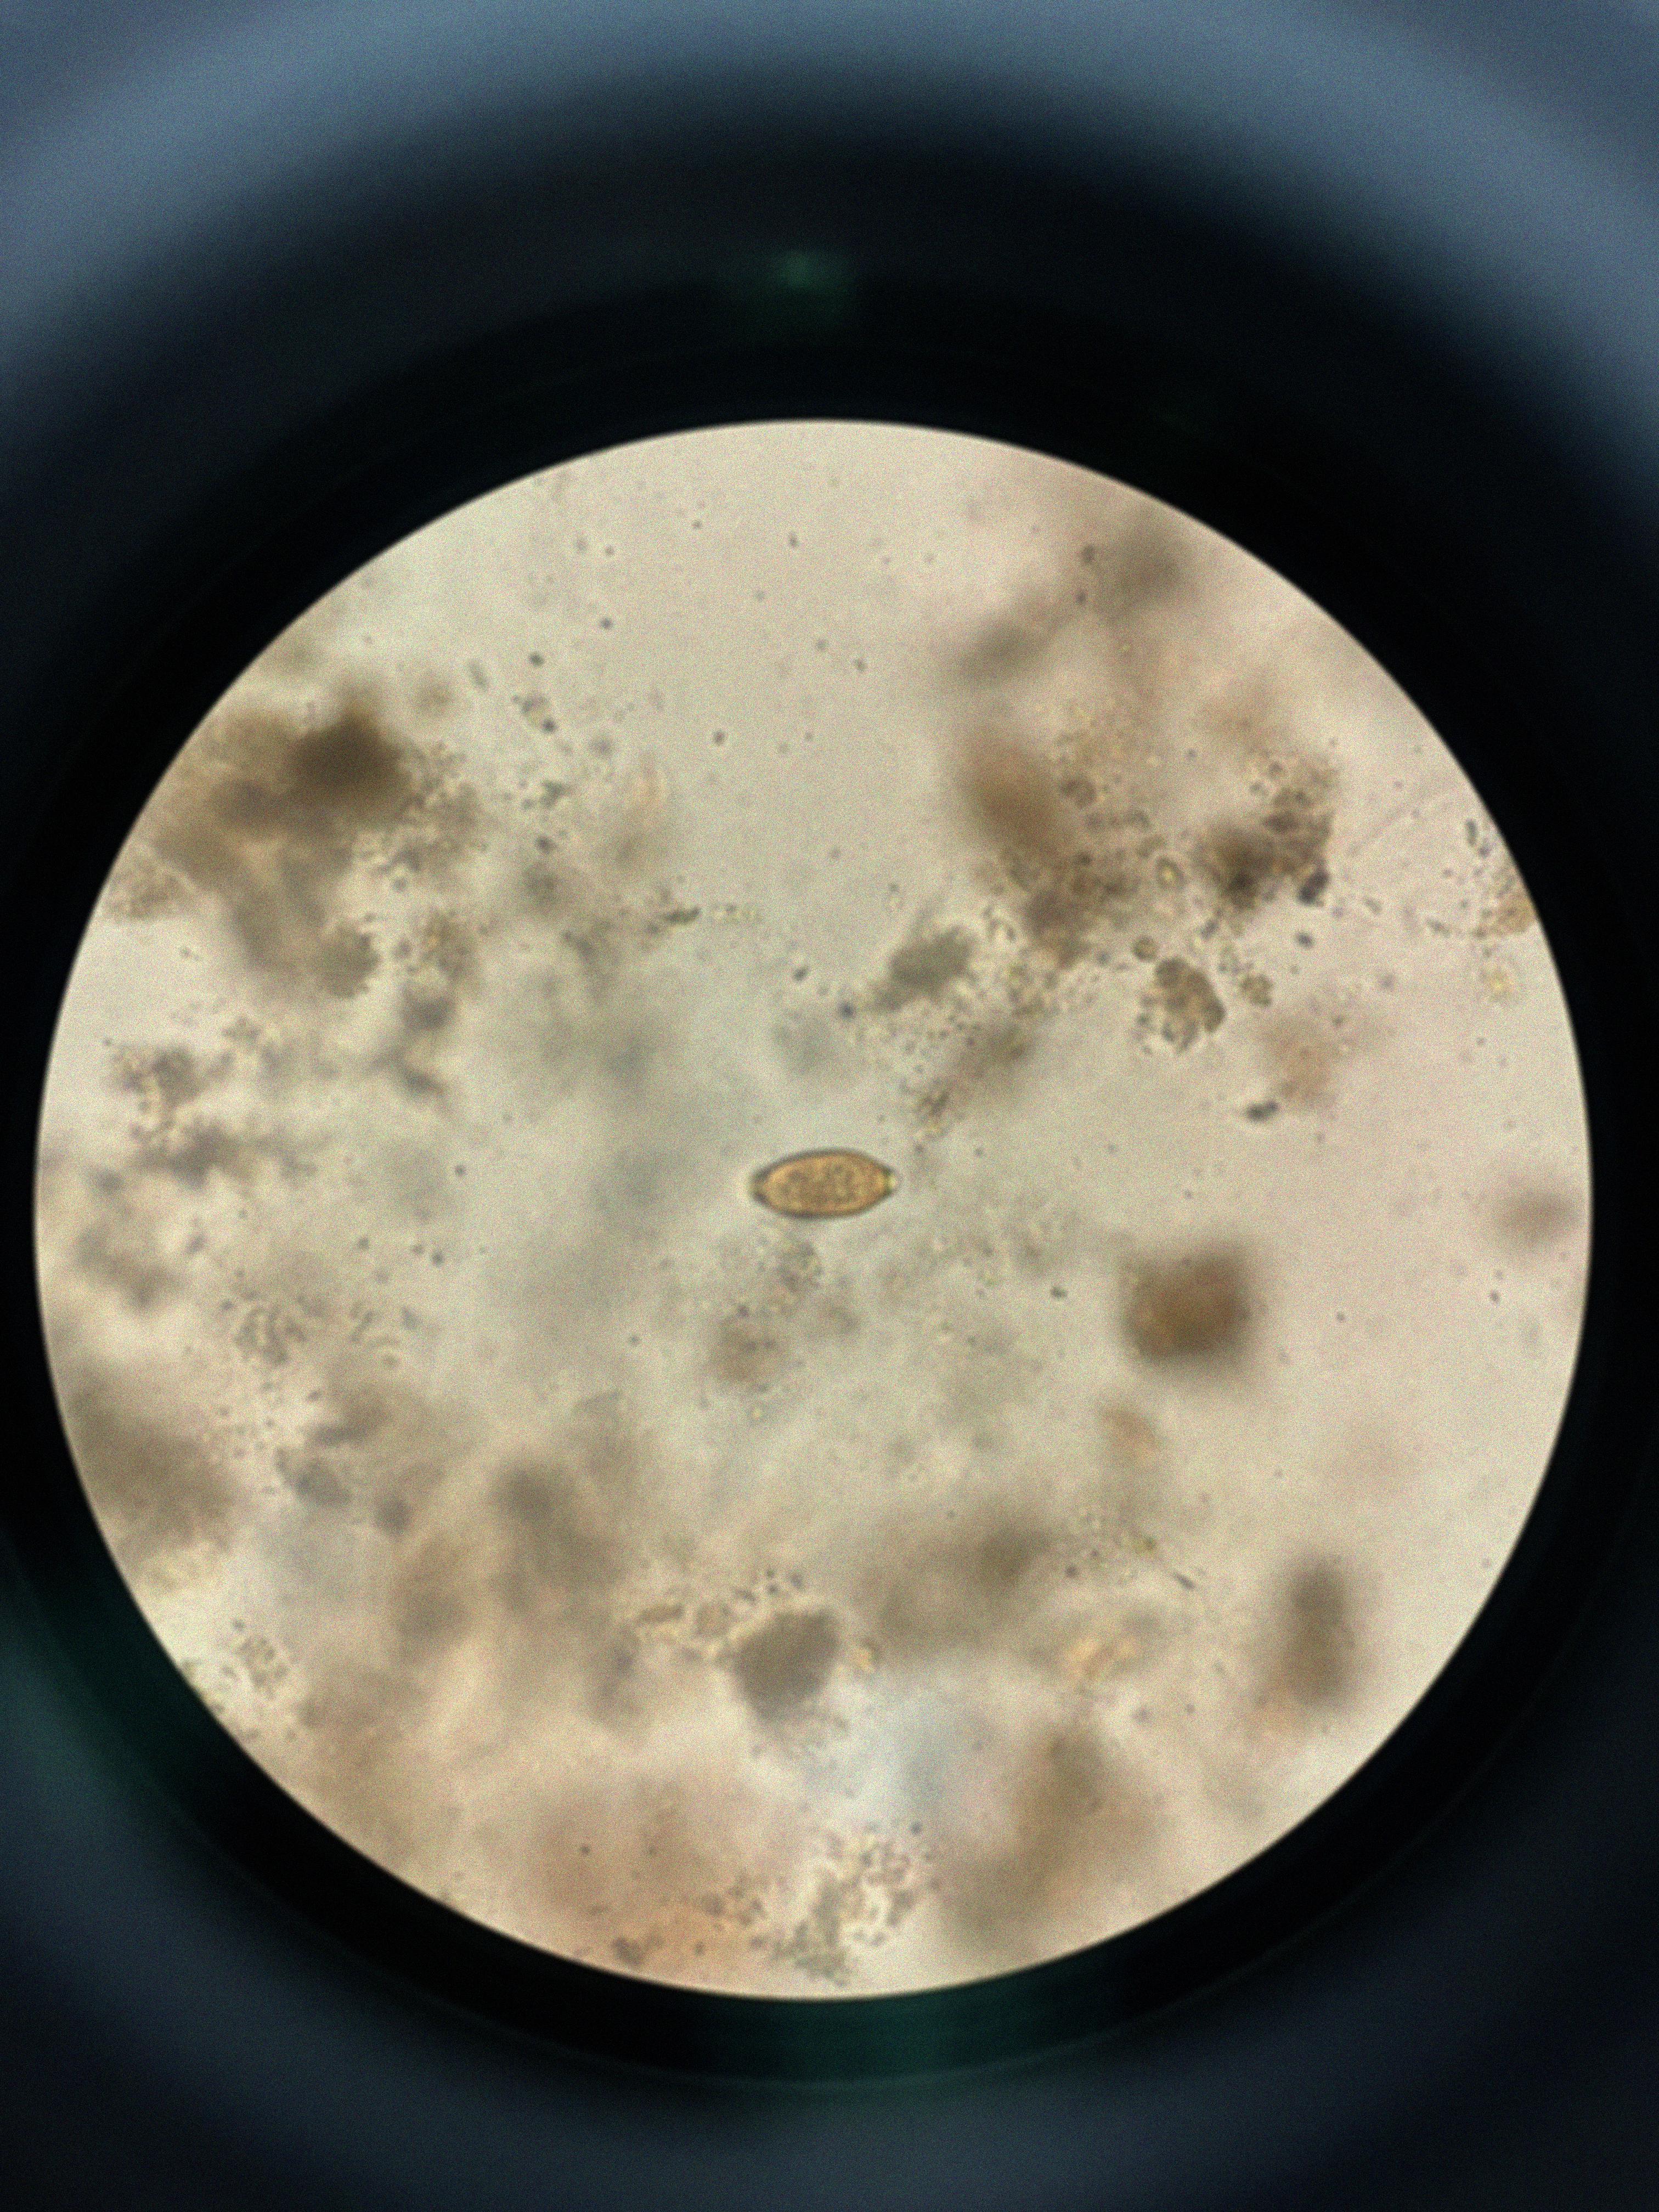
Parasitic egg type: Trichuris trichiura